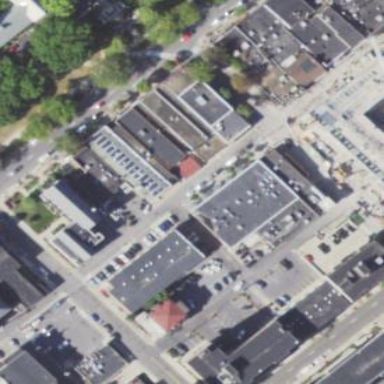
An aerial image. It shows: Building.